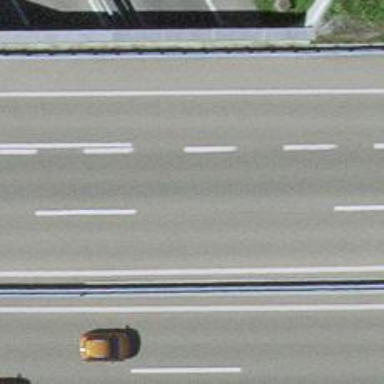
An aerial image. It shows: Motorway bridge with asphalt surface.